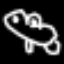
Label: frog